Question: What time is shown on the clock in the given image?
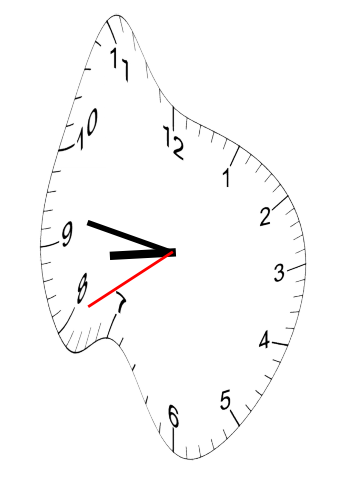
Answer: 08:46:40